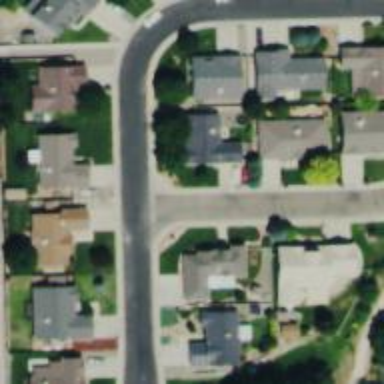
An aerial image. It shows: Residential road with asphalt surface and separate sidewalk.